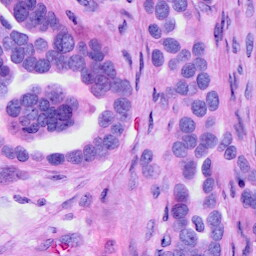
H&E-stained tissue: Ovarian